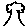
Label: tree